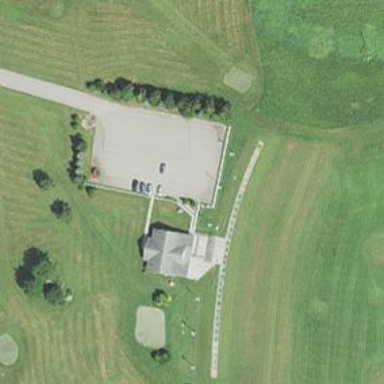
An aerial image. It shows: Driving range for golf practice.